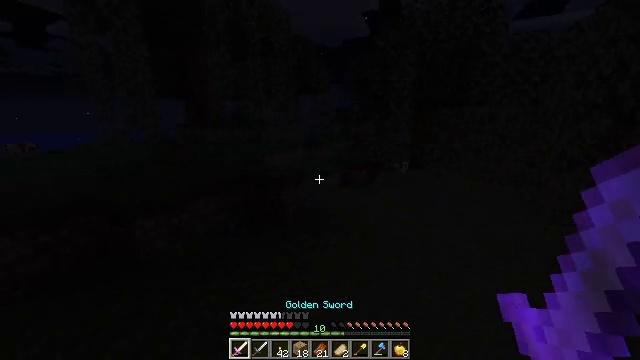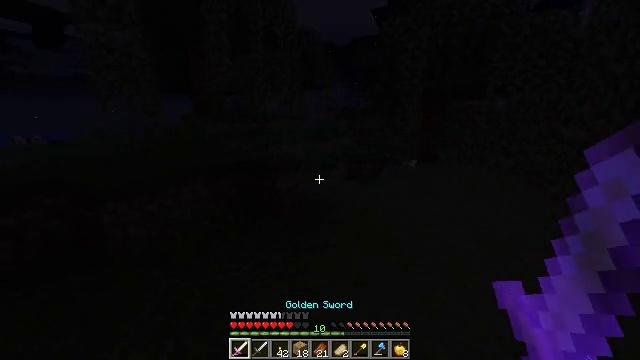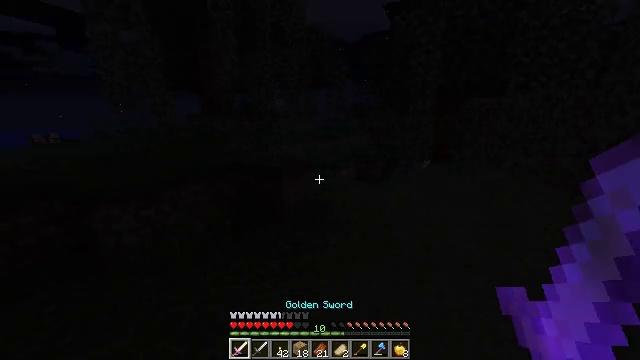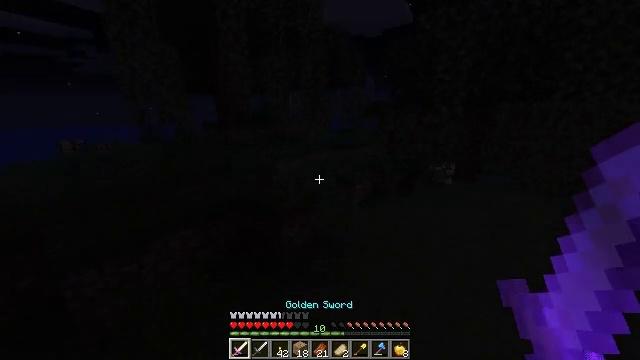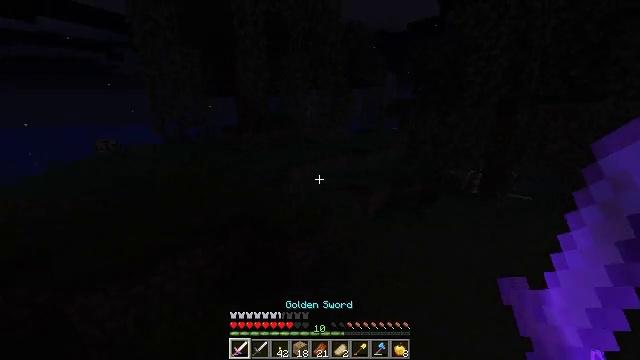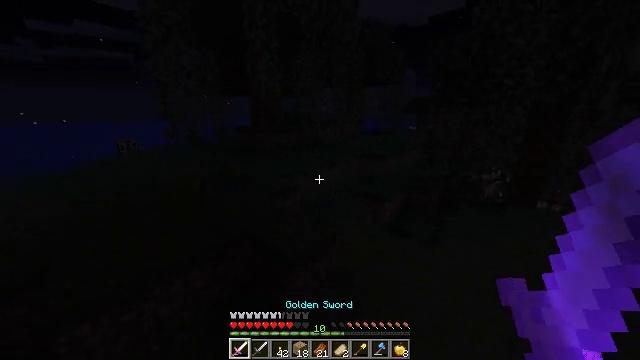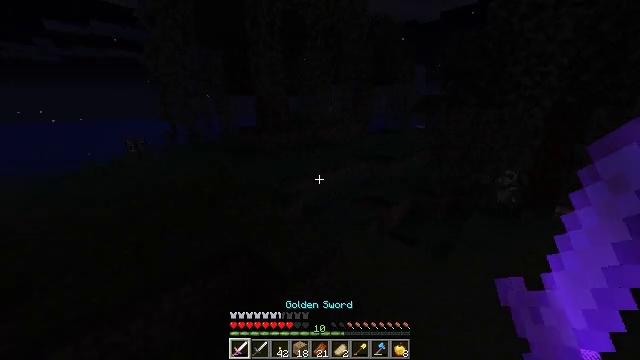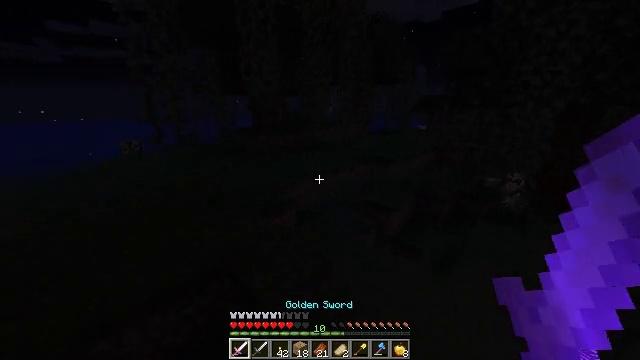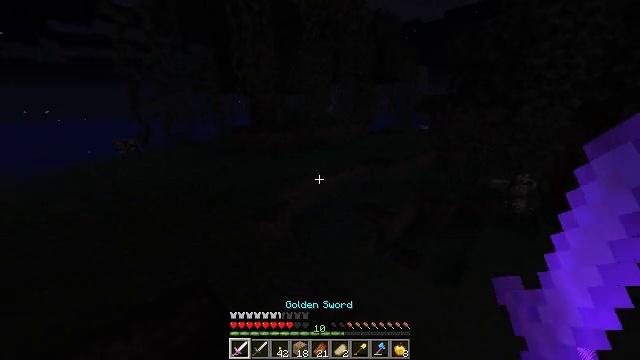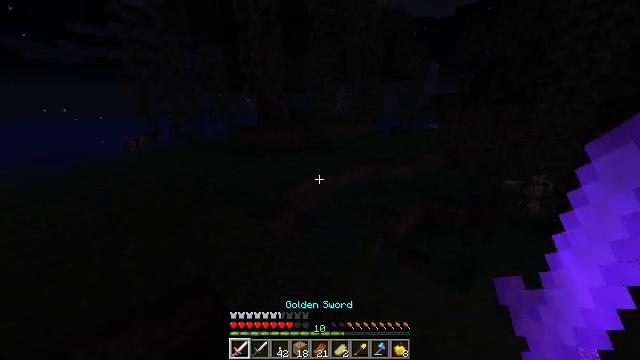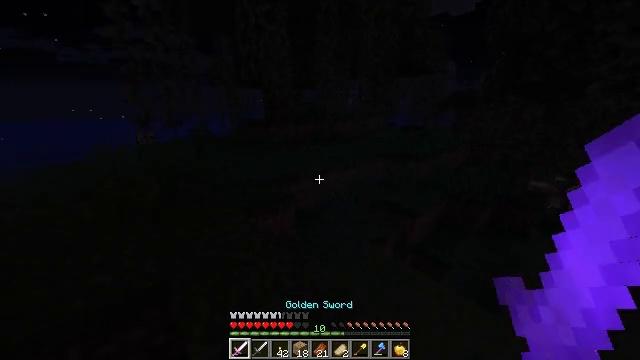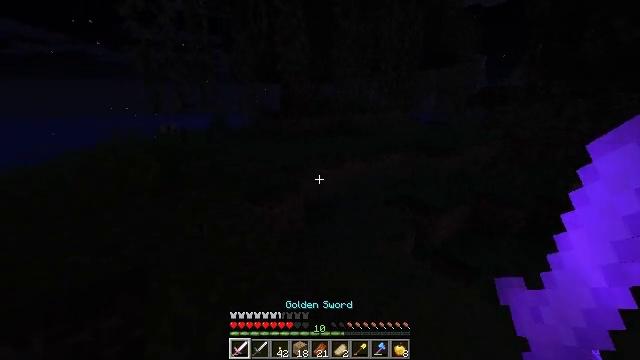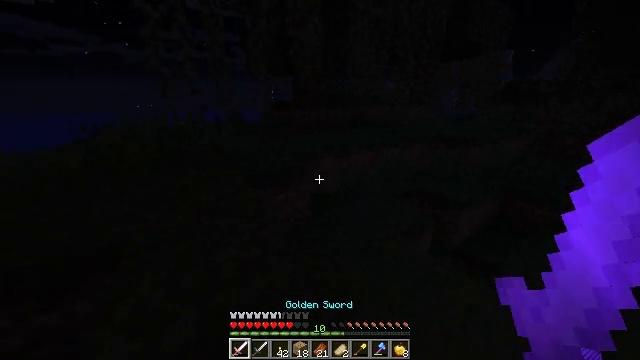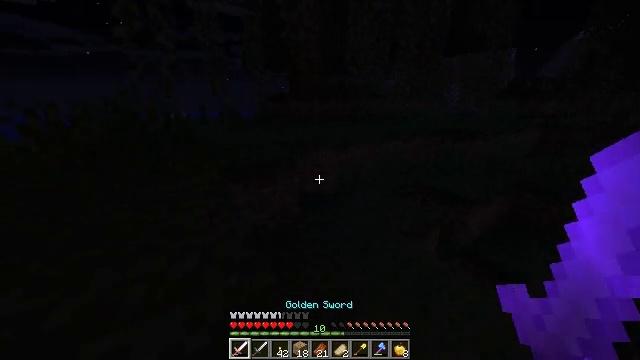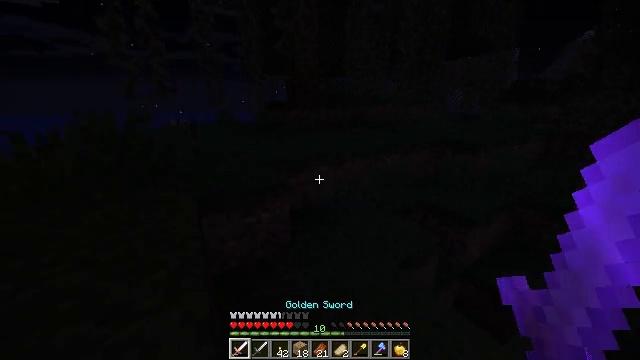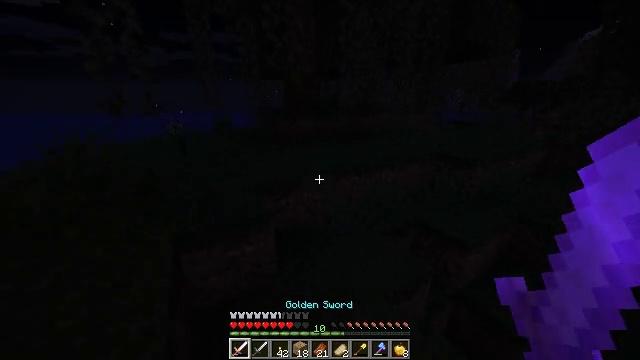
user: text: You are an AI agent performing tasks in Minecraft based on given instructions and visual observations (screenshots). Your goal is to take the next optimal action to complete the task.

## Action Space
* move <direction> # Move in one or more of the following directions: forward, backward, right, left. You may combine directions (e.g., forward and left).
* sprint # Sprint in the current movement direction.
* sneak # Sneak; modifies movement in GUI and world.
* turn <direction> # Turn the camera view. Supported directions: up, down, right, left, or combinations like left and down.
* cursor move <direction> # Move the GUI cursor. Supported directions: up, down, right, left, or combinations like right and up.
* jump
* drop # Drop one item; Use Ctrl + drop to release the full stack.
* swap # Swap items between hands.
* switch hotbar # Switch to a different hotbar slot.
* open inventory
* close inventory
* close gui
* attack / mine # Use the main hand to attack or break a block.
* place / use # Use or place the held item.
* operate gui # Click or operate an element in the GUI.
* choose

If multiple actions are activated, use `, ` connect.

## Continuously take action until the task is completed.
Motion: motion action
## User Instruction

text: Combat the slime.
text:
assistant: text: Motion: move forward, sprint, turn left, jump
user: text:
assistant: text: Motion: move forward, sprint, turn left, jump
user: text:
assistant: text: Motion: move forward, sprint, turn left, jump
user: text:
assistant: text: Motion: move forward, sprint, turn left, jump
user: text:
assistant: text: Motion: move forward, sprint, turn left, jump
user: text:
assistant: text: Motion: move forward, sprint, turn left, jump
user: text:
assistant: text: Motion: move forward, sprint, jump
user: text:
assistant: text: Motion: move forward, sprint, jump
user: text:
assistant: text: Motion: move forward, sprint, turn left, jump
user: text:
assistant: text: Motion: move forward, sprint, turn left, jump
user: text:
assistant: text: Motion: move forward, sprint, turn left, jump
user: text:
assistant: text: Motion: move forward, sprint, turn left, jump
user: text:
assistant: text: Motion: move forward, sprint, jump
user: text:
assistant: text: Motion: move forward, sprint, jump
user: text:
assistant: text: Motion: move forward, sprint, jump
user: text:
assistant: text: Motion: move forward, sprint, jump
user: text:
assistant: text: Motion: move forward, sprint, jump
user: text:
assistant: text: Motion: move forward, sprint, jump
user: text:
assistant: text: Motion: move forward, sprint, jump
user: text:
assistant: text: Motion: move forward, sprint, turn right, jump
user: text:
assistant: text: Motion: move forward, sprint, turn right, jump
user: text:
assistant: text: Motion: move forward, sprint, turn right, jump
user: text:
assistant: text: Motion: move forward, sprint, turn right, jump
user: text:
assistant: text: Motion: move forward, sprint, jump
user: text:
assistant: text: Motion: move forward, sprint, jump
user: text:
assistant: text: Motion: move forward, sprint, jump
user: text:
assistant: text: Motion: move forward, sprint, turn right, jump
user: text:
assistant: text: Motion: move forward, sprint, turn right, jump
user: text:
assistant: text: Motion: move forward, sprint, turn right, jump
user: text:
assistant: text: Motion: move forward, sprint, jump